Interaction volume radius: 5 \u00c5
Interaction volume height: 10 \u00c5
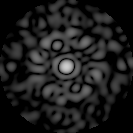
Disorder parameter: 0.8468